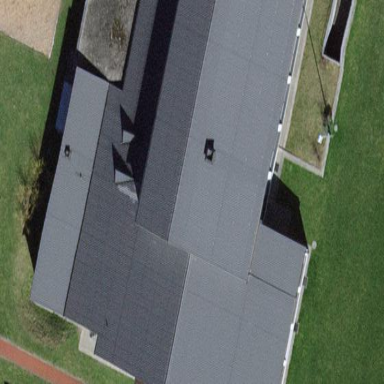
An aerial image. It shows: School building.